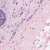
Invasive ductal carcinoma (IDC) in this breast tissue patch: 0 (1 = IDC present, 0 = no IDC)